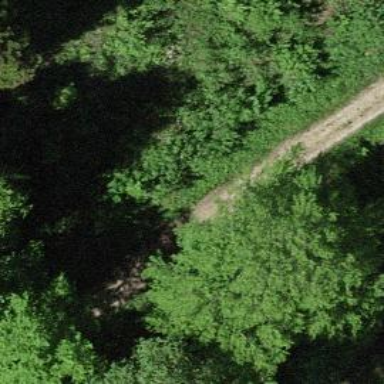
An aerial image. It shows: Deciduous broadleaved tree.